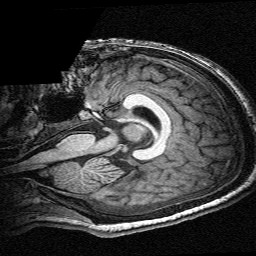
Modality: T1w
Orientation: sagittal
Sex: male